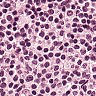
Metastatic tissue present: no